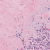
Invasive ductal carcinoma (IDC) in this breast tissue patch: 1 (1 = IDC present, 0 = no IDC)